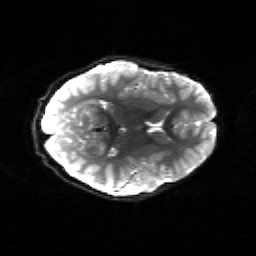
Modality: sbref
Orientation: axial
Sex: male
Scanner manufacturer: siemens
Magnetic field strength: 3 T
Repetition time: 5 s
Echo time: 0.071 s